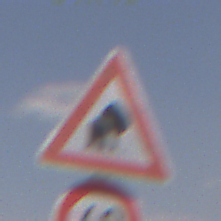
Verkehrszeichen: UnzureichendesLichtraumprofil
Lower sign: Geschwindigkeit40
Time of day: Midday
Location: Outdoor (Nature)
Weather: PartlyCloudy
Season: NotSpecified
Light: Natural